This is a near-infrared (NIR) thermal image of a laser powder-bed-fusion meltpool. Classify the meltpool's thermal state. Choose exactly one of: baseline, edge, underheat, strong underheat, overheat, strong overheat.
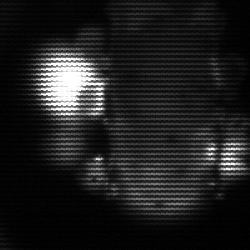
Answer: strong underheat